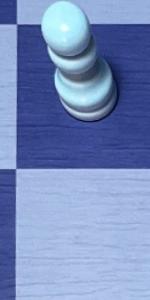
Label: Empty